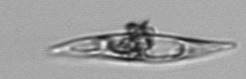
Label: Pleurosigma